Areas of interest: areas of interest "Shanghai Xuhui Middle School (South Campus)"
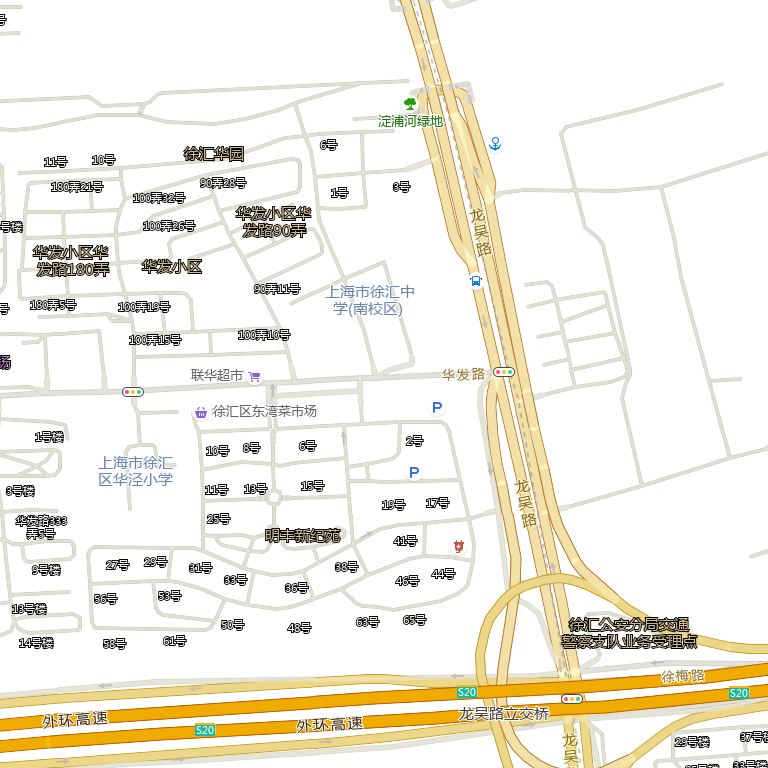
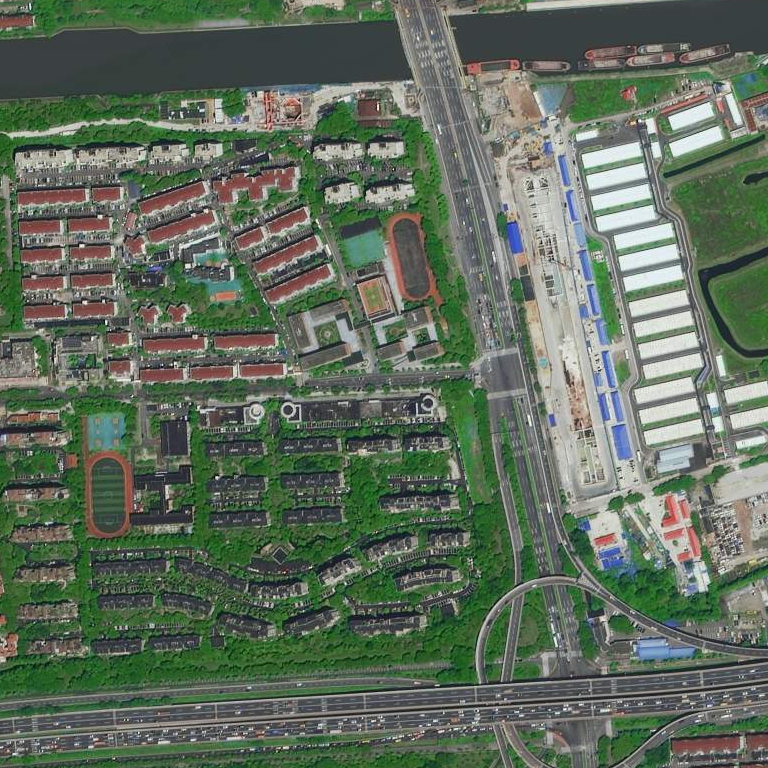